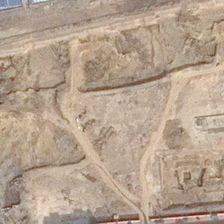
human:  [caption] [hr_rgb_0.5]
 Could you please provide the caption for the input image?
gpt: the terrene ruts form into a triangle .

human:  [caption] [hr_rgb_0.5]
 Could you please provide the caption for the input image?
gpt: the wasteland is split up into several rugged field .

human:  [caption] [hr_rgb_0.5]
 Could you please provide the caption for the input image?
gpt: the wasteland is split up into several rugged field .

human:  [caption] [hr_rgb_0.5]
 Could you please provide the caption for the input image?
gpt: three dirt roads joint together formed a triangle area in the cneter of the coner and two houses are at the coner .

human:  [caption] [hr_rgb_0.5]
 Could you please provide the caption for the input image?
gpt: a blue building is near a piece of irregular khaki bareland .